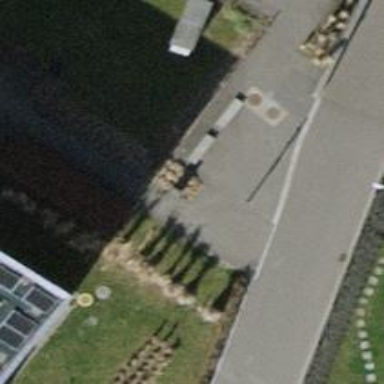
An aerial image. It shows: Concrete bench.